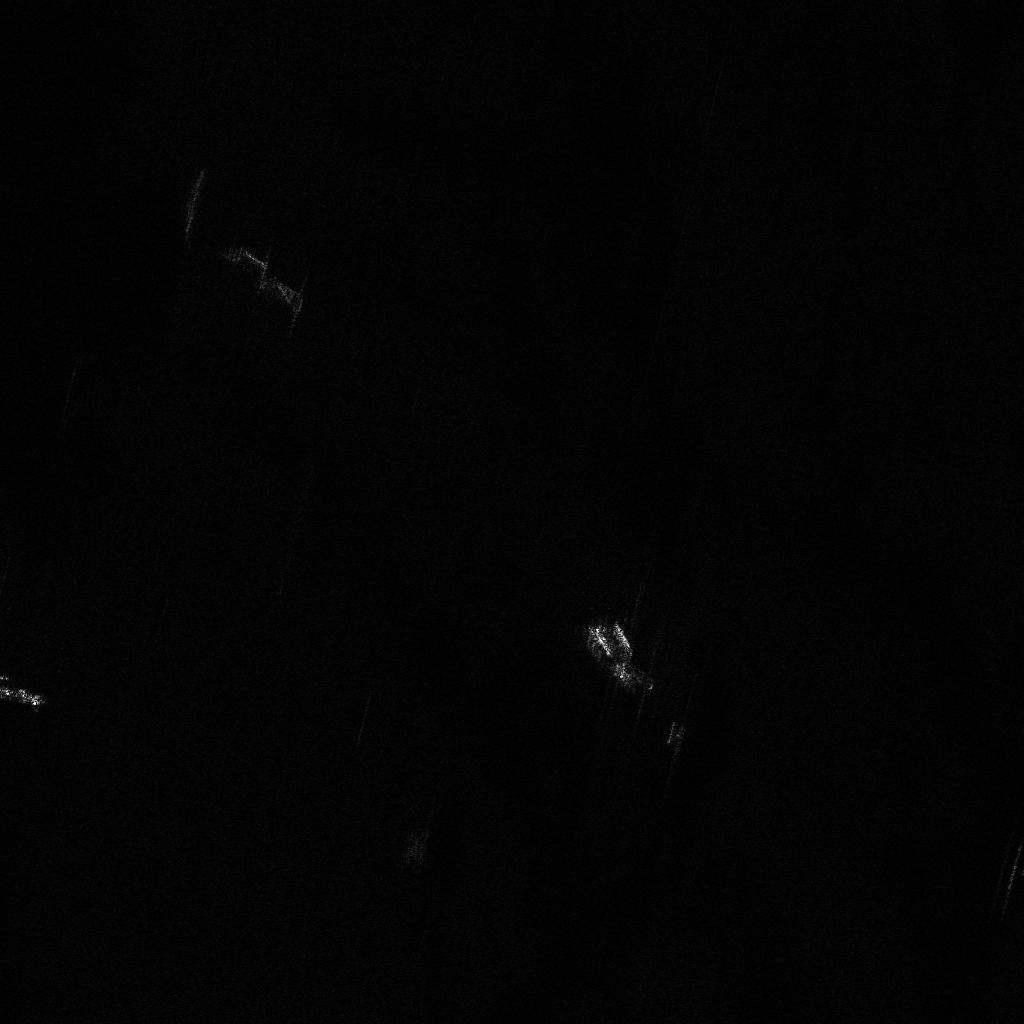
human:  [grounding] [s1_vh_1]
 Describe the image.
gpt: In the satellite image, there is  <ref>1 large container </ref> <box>[[56, 62, 65, 65, 49]]</box> located at center.